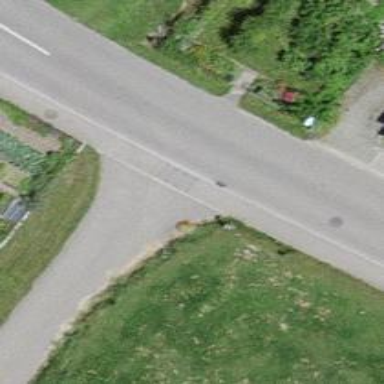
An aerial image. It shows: Left sidewalk along asphalt tertiary road.